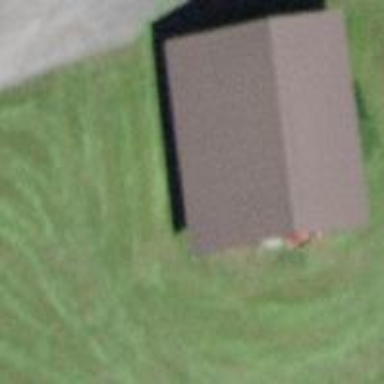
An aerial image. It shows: Rural barn.